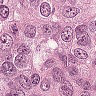
Metastatic tissue present: yes